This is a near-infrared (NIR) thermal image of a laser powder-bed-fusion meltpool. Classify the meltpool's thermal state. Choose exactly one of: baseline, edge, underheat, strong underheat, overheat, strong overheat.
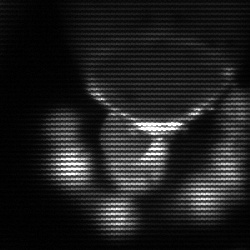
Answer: edge